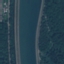
Land use / land cover: River